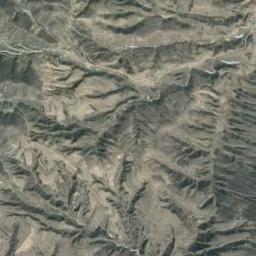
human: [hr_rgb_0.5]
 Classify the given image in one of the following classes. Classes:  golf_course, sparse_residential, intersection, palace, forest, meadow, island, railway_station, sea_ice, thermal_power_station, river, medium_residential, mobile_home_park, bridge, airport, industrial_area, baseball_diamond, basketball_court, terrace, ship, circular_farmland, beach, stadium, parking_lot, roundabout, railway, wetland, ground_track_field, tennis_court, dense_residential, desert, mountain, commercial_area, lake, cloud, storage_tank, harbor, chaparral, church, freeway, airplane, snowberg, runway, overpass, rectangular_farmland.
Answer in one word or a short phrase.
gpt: mountain